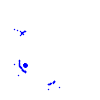
Particle: pion